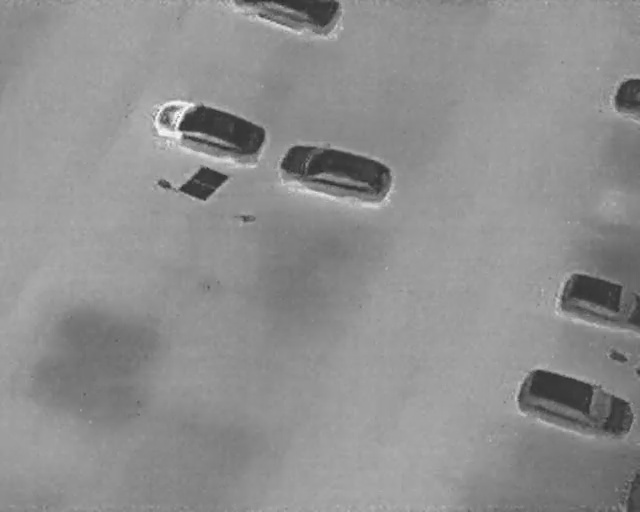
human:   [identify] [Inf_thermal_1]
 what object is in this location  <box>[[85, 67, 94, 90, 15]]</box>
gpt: <ref>1 large car at the bottom right</ref>

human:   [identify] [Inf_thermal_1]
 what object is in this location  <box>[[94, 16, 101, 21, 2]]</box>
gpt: <ref>1 medium car at the top right</ref>

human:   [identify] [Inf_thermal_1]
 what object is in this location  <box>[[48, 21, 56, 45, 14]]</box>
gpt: <ref>1 large car at the center</ref>